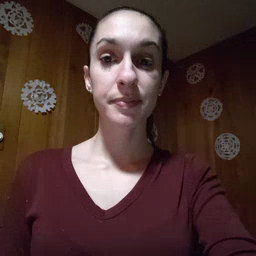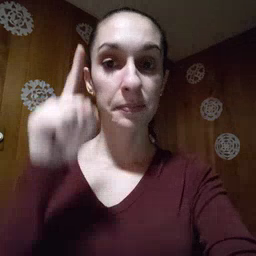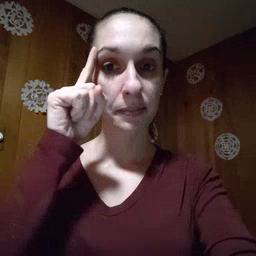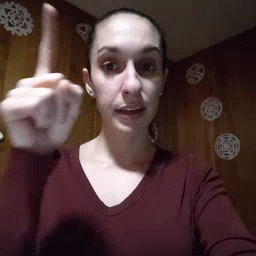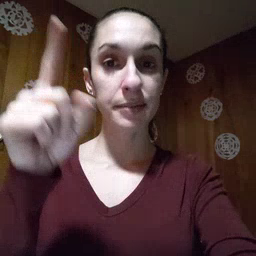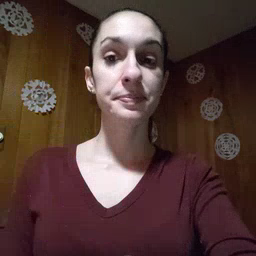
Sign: penny